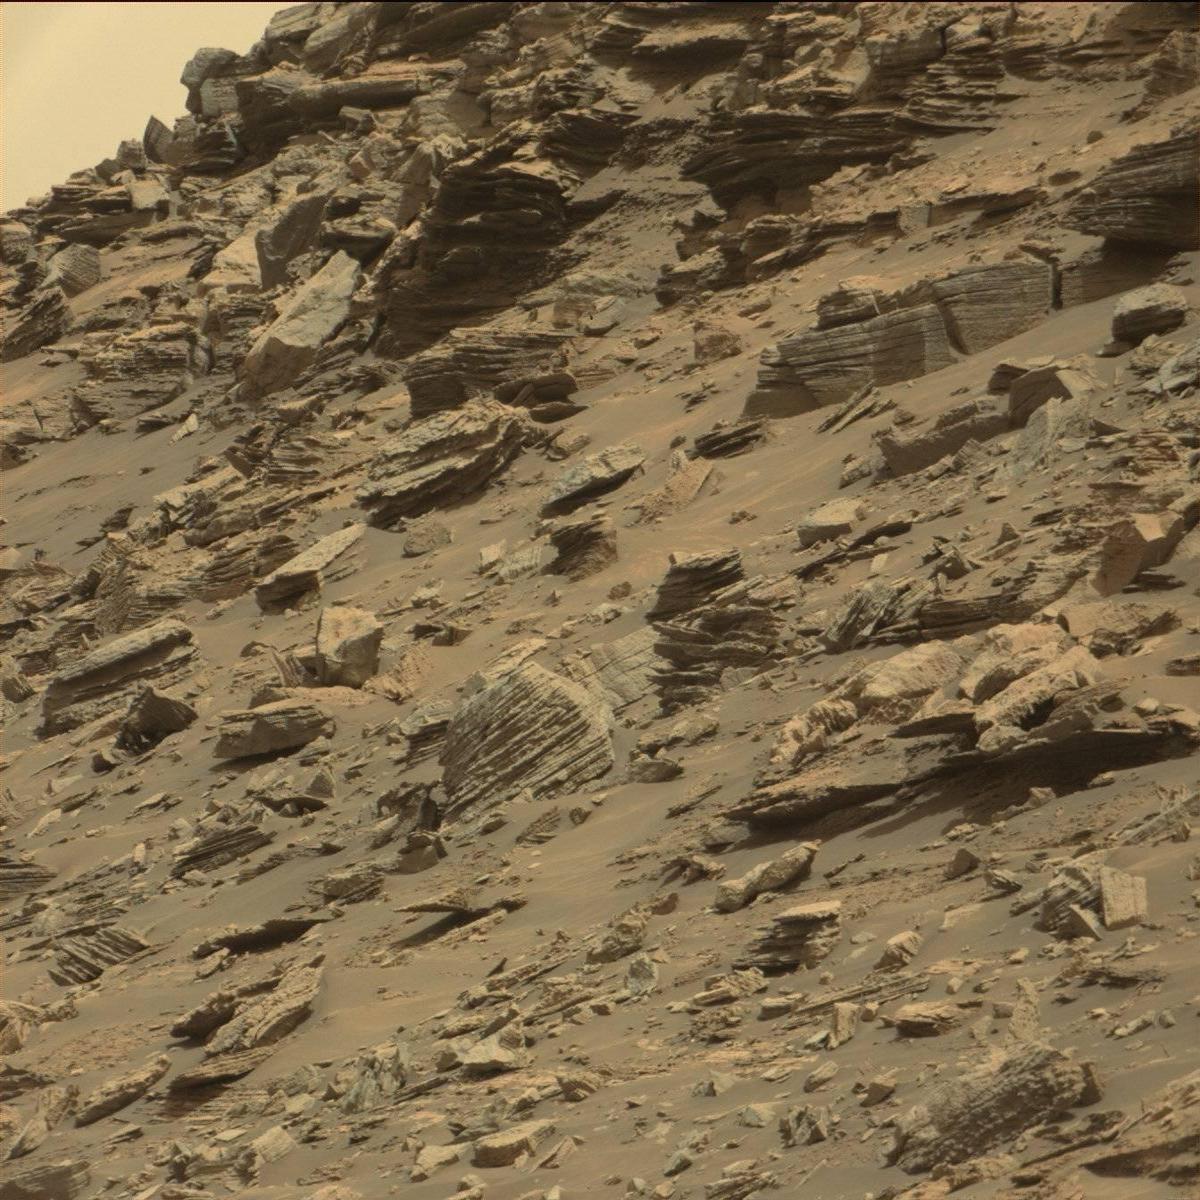
Terrain classes present: Bedrock, Sand / Soil, Sky